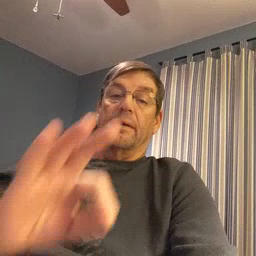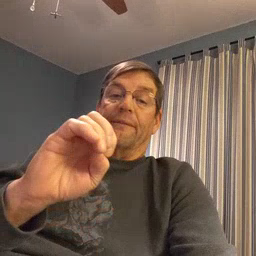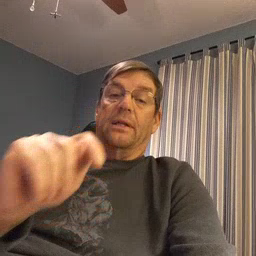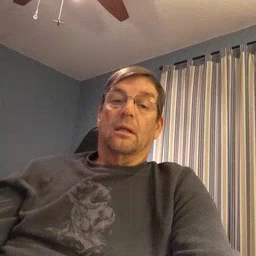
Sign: feet